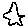
Label: star